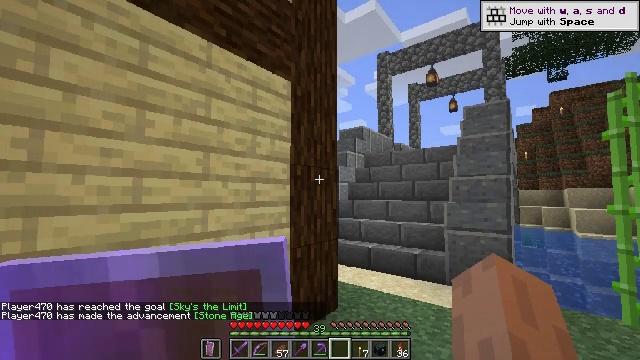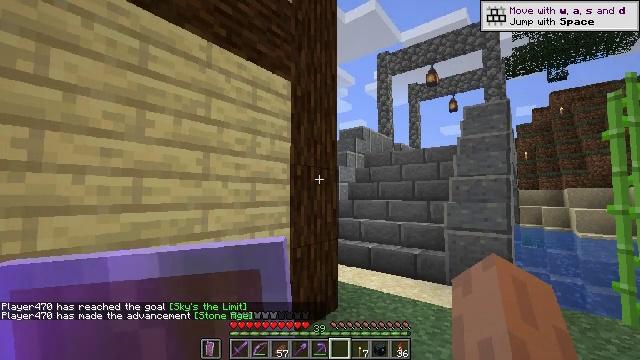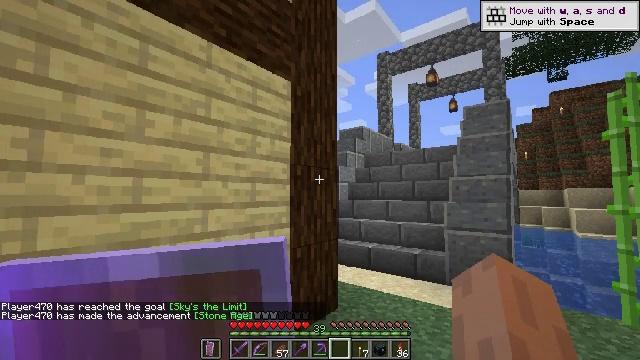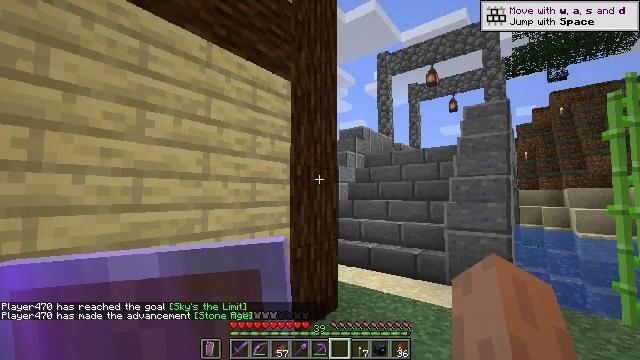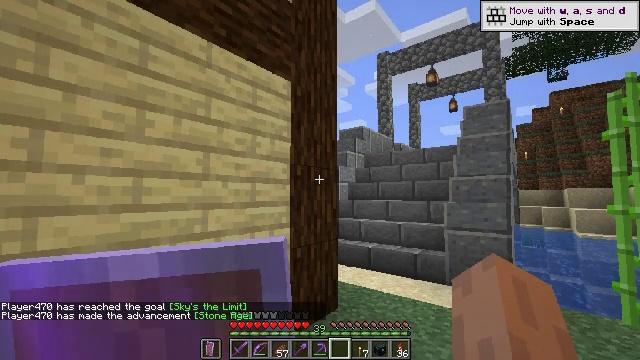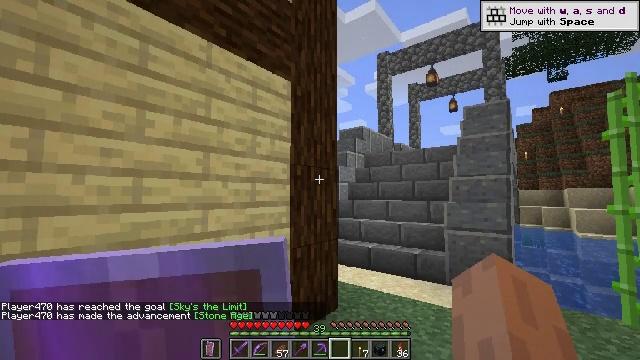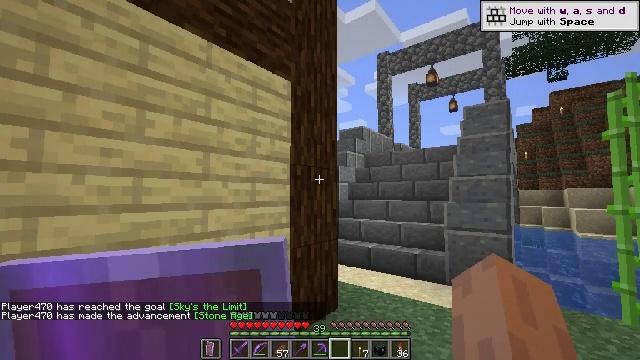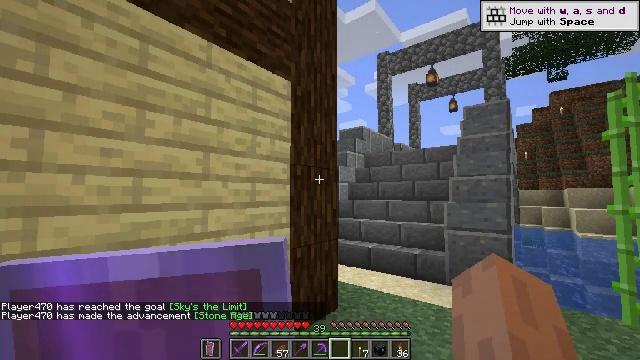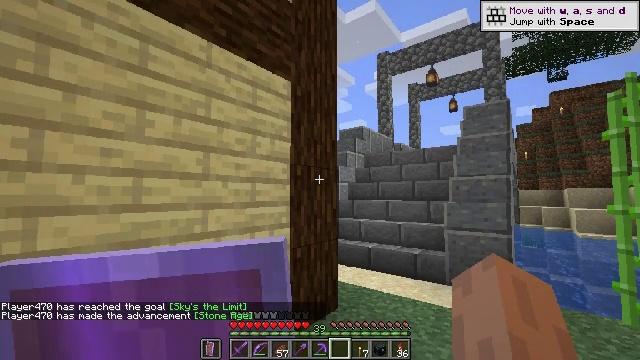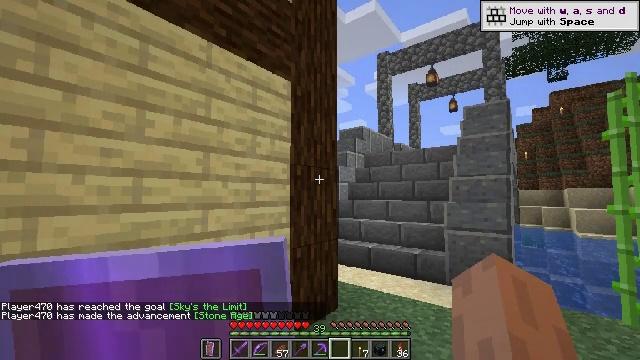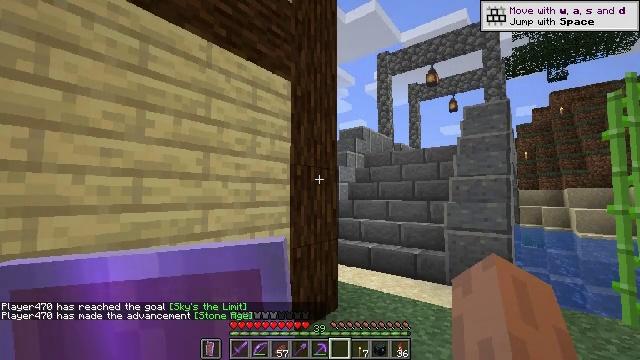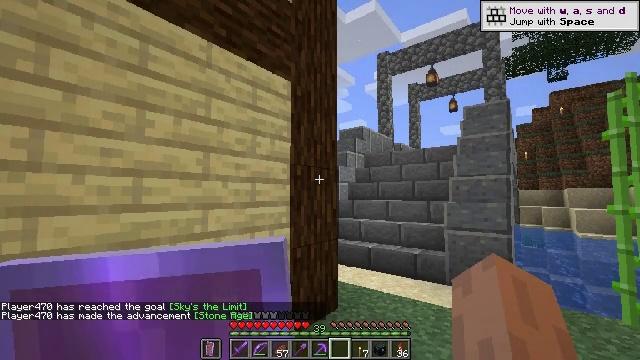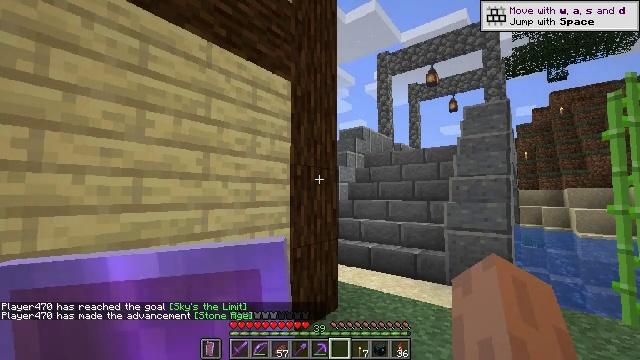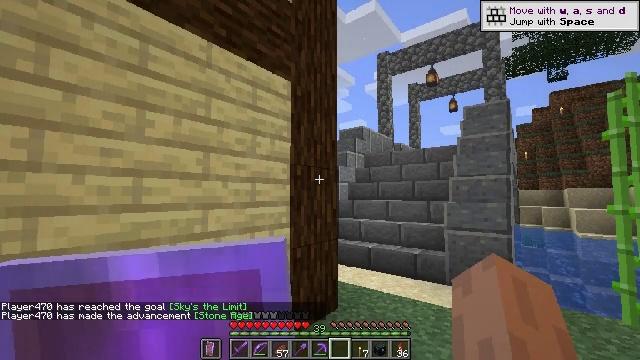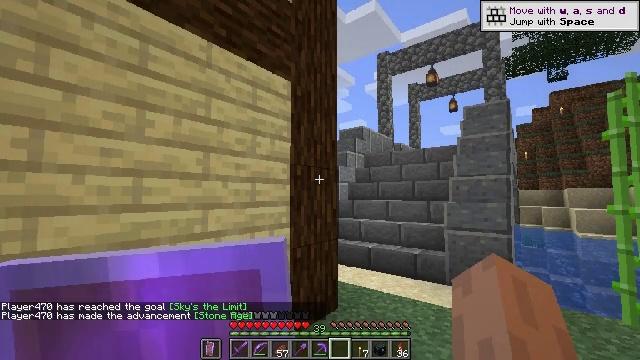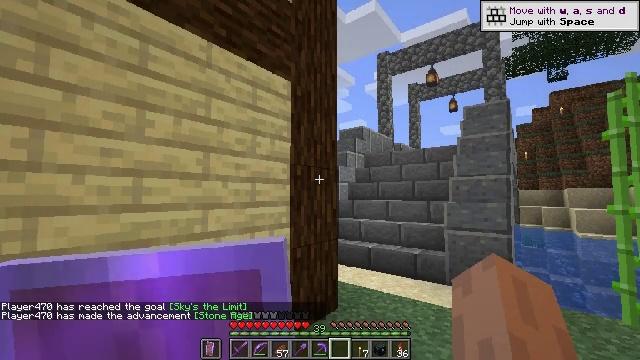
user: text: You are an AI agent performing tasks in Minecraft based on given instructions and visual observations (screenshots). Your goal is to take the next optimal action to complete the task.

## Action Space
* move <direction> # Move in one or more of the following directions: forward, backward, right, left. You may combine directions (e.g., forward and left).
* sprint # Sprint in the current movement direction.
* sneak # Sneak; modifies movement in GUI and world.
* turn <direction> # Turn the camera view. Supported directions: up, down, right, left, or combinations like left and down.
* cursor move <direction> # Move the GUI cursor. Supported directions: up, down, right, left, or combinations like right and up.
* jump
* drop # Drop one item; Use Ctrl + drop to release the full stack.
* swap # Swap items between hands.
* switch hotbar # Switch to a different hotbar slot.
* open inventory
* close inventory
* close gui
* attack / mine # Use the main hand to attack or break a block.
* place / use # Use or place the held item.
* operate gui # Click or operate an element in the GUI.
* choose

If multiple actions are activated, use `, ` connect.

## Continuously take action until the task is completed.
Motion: motion action
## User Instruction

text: Craft glass in the furnace from sand.
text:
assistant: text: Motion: no_op
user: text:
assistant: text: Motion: no_op
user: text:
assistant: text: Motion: no_op
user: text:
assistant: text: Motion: no_op
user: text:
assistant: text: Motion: no_op
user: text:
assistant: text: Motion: no_op
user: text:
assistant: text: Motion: no_op
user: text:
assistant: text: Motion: no_op
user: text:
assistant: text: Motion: no_op
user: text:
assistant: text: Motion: no_op
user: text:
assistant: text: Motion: no_op
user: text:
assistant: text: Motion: no_op
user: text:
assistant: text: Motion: no_op
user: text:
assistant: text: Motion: no_op
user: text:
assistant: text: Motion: no_op
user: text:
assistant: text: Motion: no_op
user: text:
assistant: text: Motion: no_op
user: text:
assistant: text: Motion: no_op
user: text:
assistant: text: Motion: no_op
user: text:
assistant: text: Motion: no_op
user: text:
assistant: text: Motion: move right
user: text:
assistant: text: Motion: move right
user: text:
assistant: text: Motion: move right
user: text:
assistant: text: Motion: move forward and move right
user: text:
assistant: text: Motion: move forward and move right, turn left and down
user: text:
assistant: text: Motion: no_op
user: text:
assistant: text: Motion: no_op
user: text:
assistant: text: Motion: no_op
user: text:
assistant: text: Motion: no_op
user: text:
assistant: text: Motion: no_op